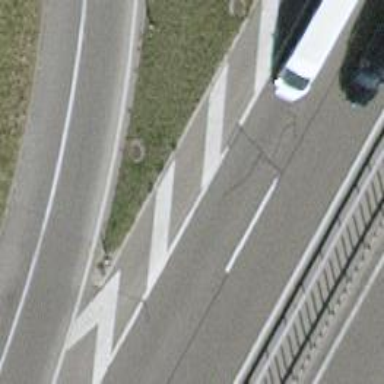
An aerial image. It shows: Asphalt motorway.